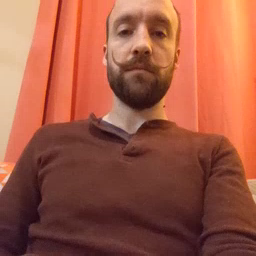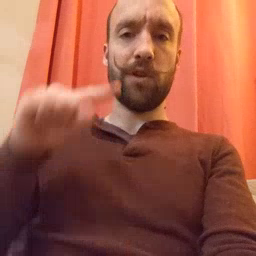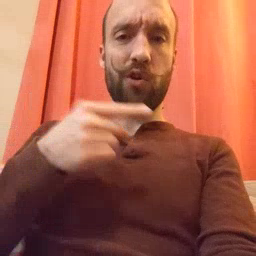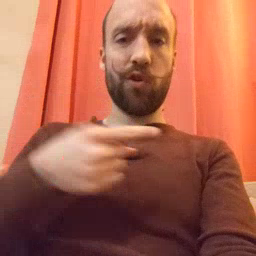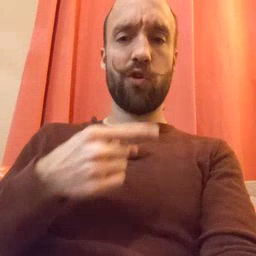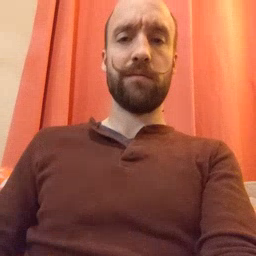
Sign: owie